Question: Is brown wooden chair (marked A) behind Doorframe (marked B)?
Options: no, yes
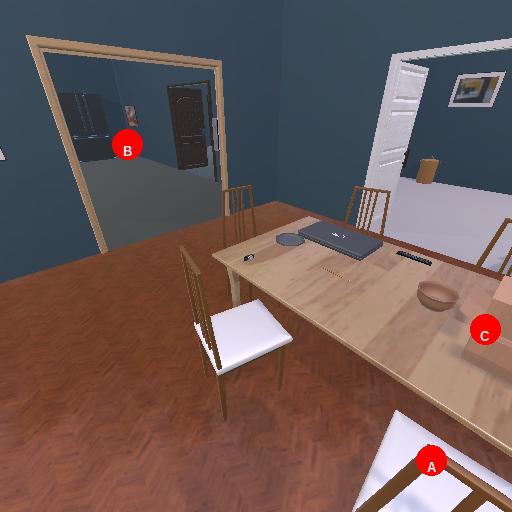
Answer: no